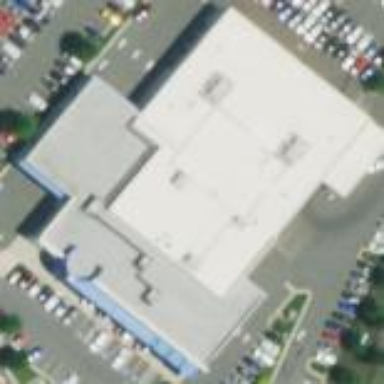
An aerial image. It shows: Car shop building.